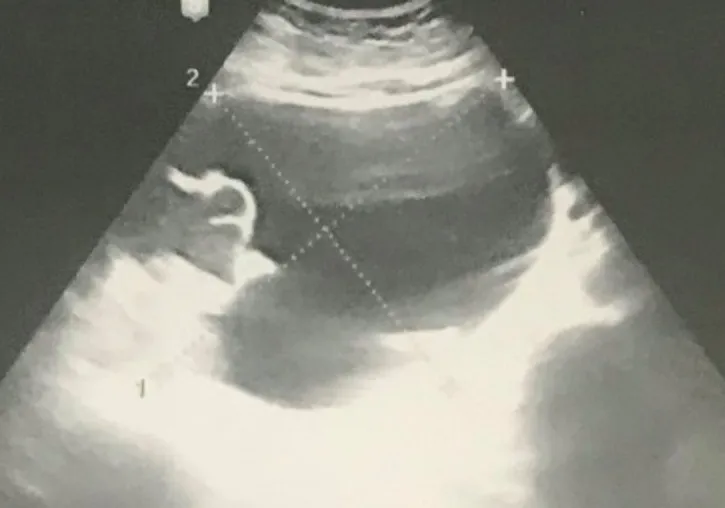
multicystic appearance of right adnexal mass, 15x12 cm.
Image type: radiology (ultrasound)